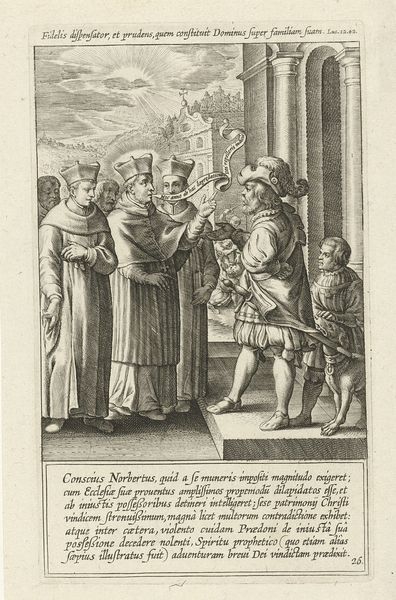
Titel: De heilige Norbertus eist de bezittingen van de kerk op
Künstler: Cornelis (I) Galle
Standort: Amsterdam
Institution: Rijksmuseum
Schlagwörter: bishop, cardinal, hat, priest, robes, sword, conversation, france, old, robe, man, sun, black and white, dog, etching, french, royal, archway, shoes, argument, latin, hay, holy, speech, j, proclamation, midget, dag, jjoijio, 99999999, pooooop, emissary, doh